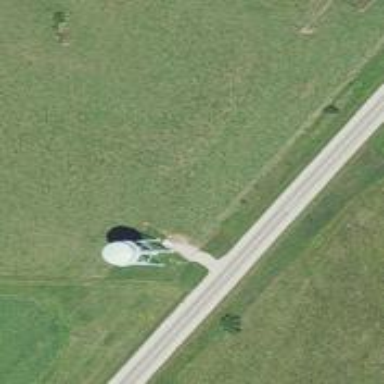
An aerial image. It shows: Water tower that is man-made.